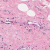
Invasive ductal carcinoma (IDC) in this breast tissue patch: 1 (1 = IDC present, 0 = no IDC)